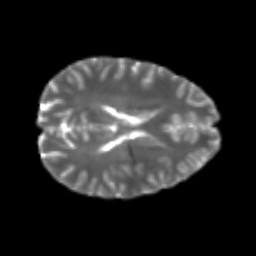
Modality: T2w
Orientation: axial
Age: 22
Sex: male
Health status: healthy
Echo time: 0.074 s